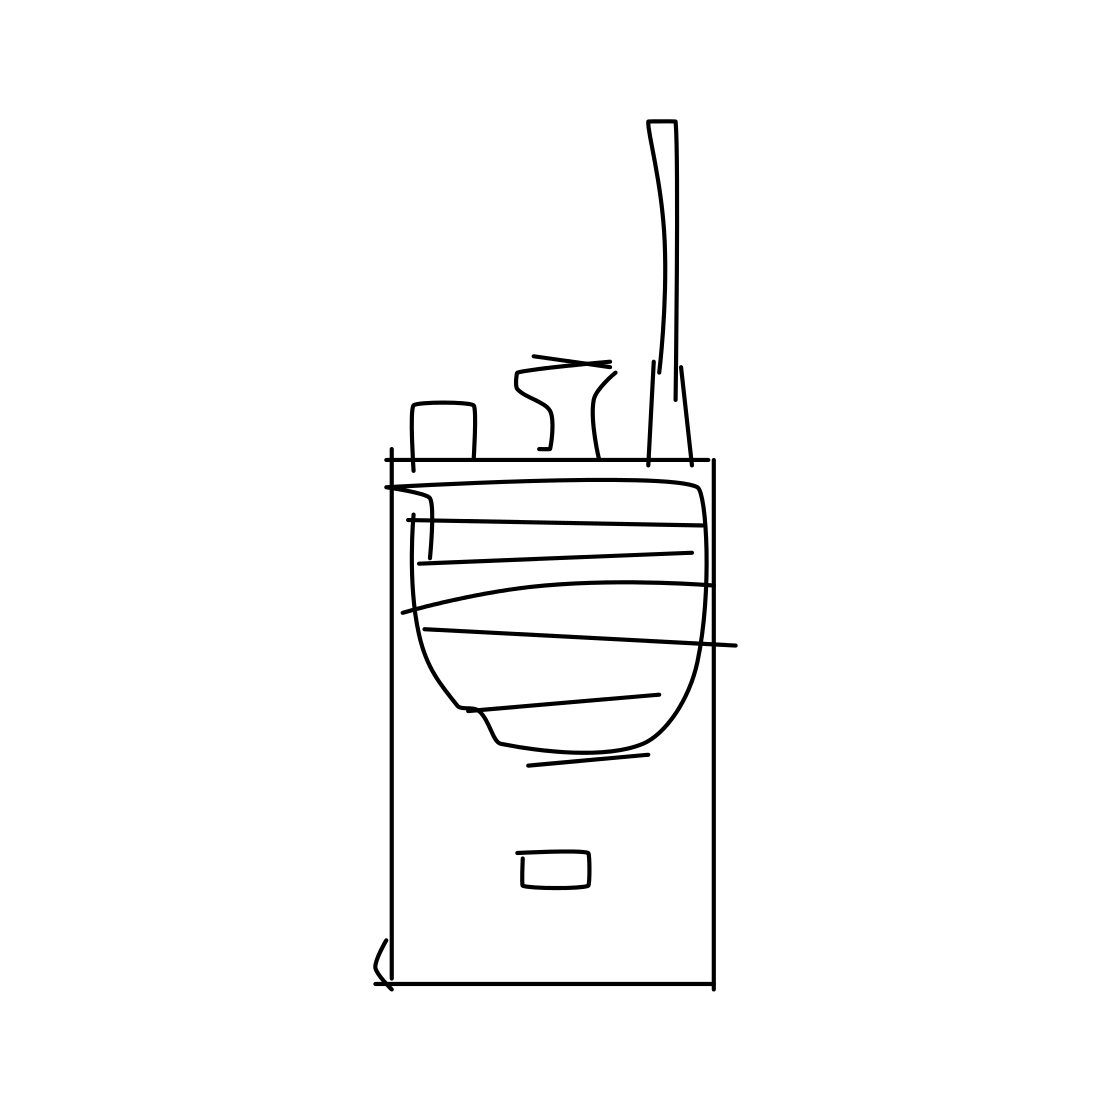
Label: walkie talkie